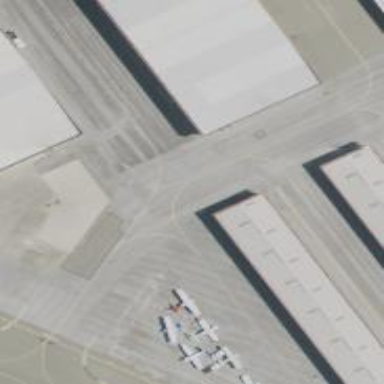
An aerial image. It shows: View of taxiway at the airport.